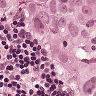
Metastatic tissue present: yes